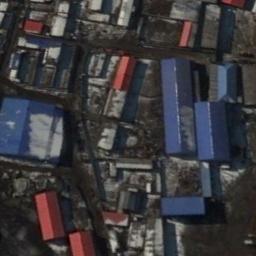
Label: industrial_area